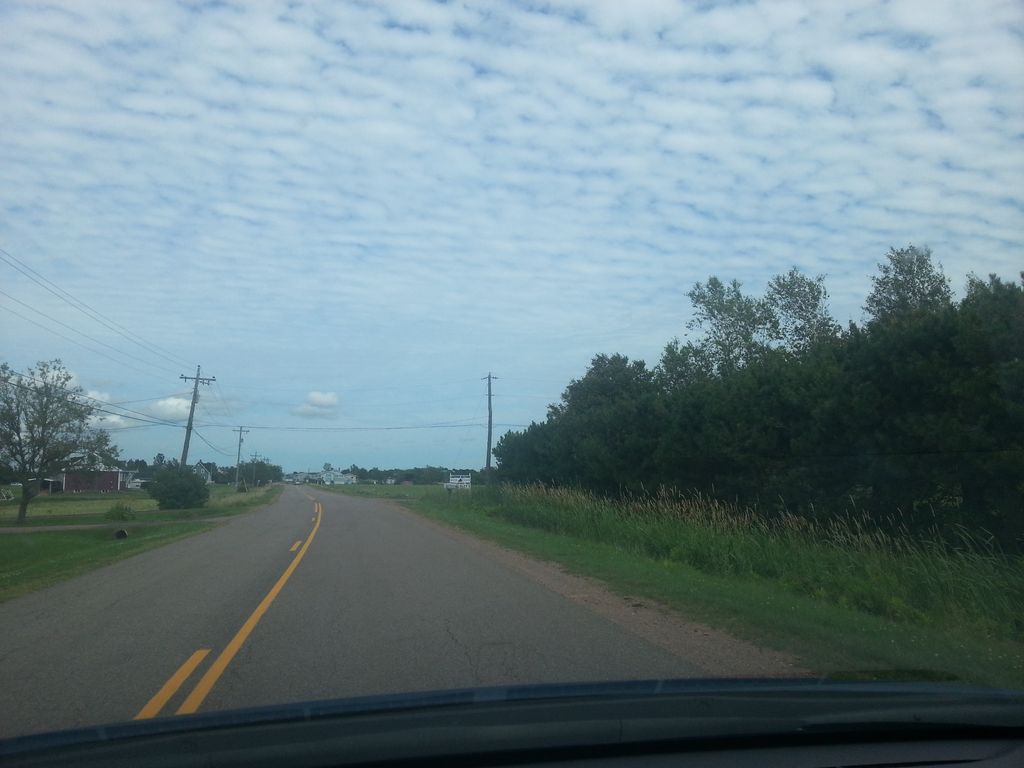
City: charlottetown